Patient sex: M
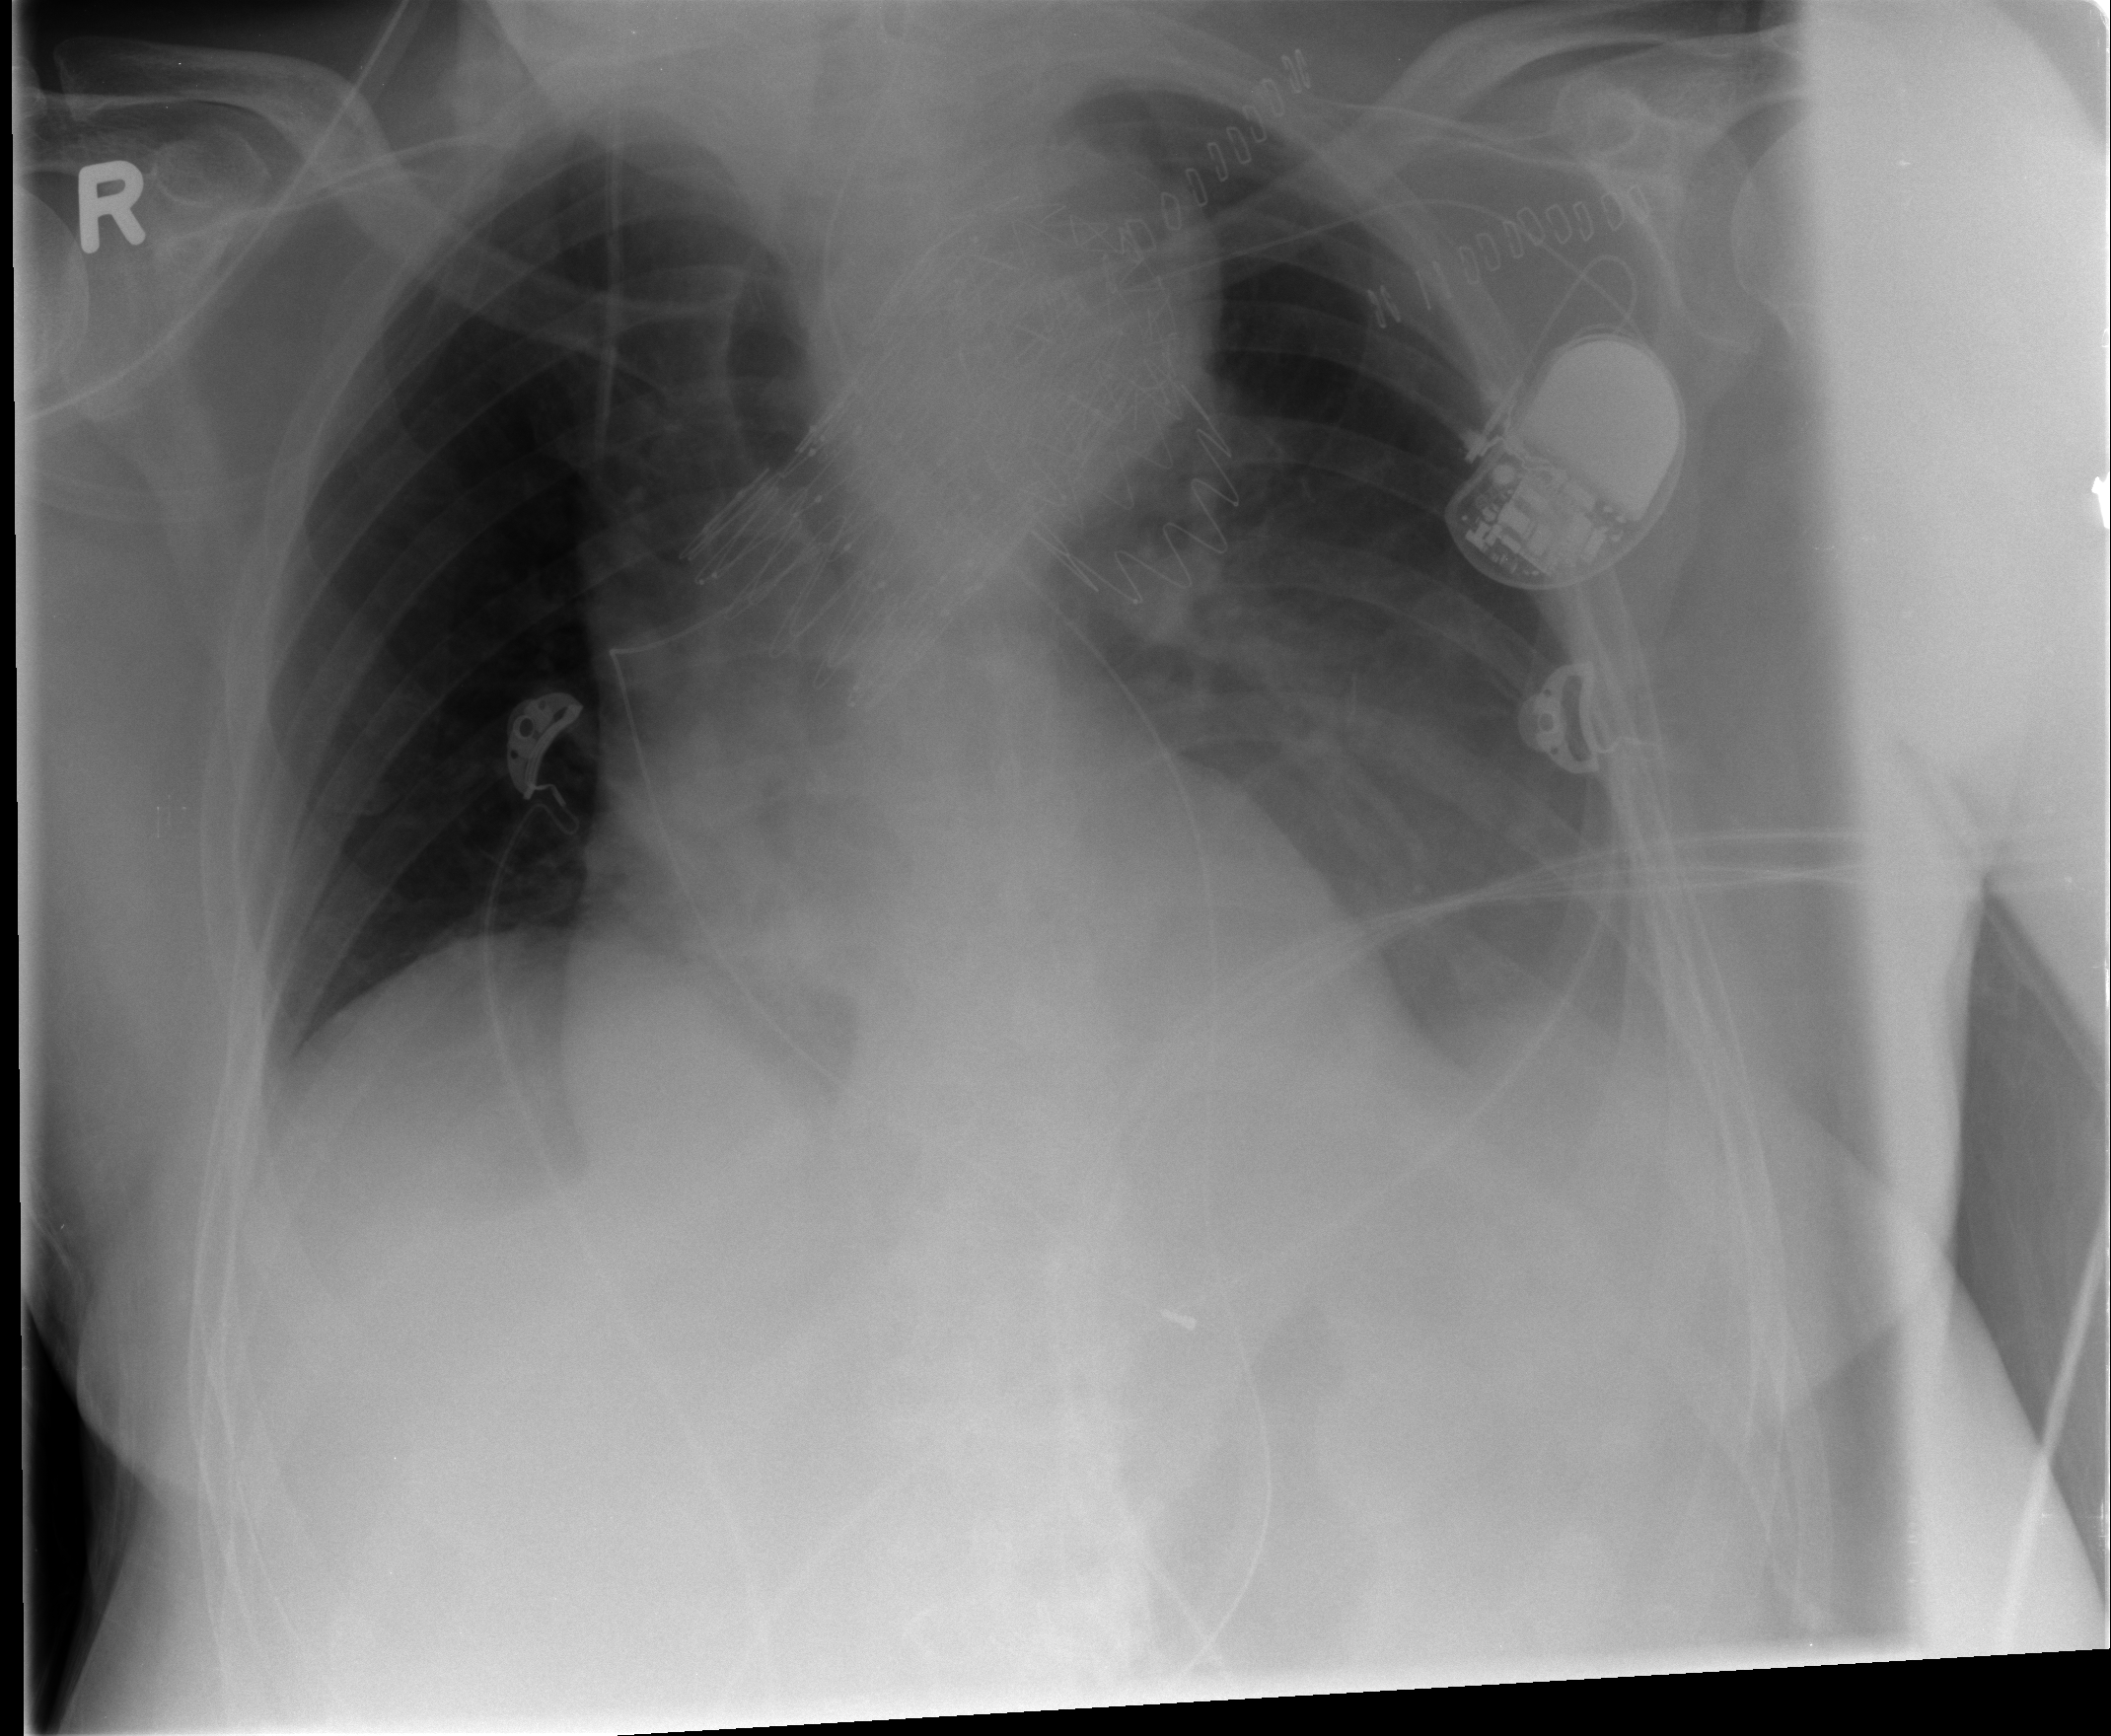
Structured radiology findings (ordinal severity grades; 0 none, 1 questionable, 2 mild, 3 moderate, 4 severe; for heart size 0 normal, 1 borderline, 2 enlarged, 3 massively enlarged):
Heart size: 0
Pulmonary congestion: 0
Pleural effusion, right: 0
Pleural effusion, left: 2
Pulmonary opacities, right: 0
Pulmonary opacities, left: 0
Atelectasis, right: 2
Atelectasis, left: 2